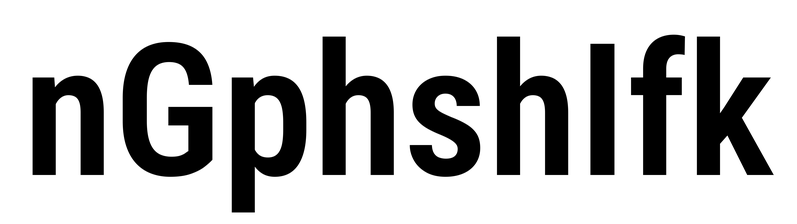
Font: Roboto_Condensed_SemiBold